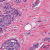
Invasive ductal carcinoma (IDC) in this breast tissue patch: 1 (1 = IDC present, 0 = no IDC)